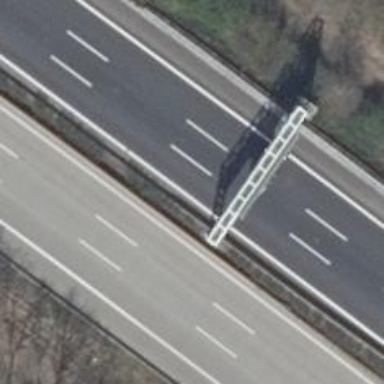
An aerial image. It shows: Bridge with gantry structure.